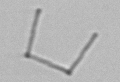
Label: Nanoneis